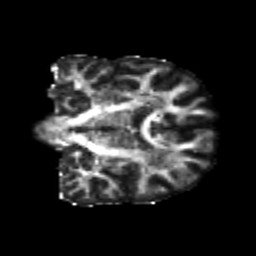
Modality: FA
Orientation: coronal
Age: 24
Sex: male
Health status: healthy
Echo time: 0.074 s